七年级 · 度量几何学
（2021-浙江宁波市$\cdot$七年级期末）一副三角板按图 1 的形式摆放, 把含 $45^{\circ}$ 角的三角板固定, 含 $30^{\circ}$ 角的三角板绕直角顶点逆时针旋转, 设旋转的角度为 $\alpha\left(0^{\circ}<\alpha<180^{\circ}\right)$. 在旋转过程中, 当两块三角板有两边平行时, $\alpha$ 的度数为

(图 1)

(图 2)
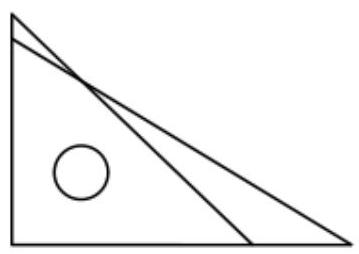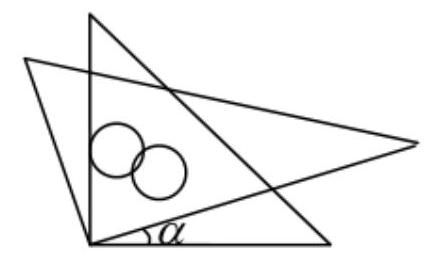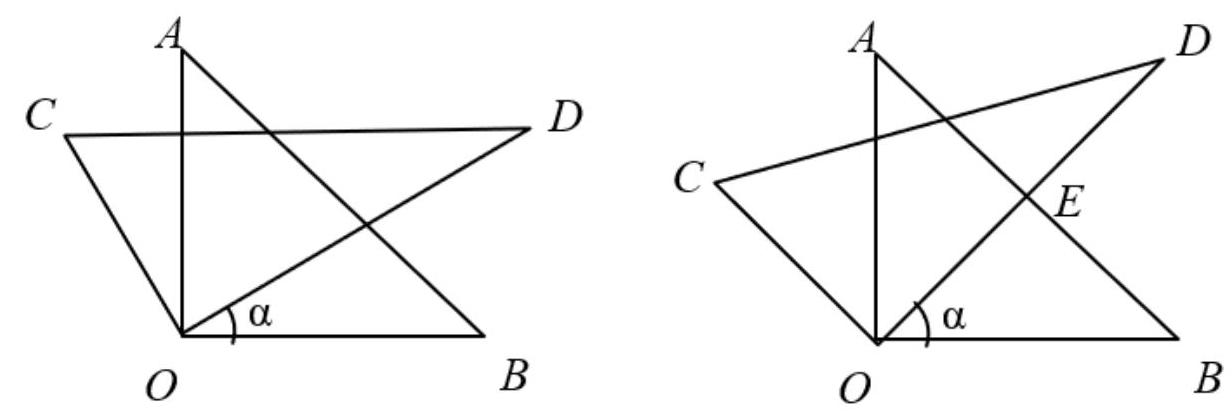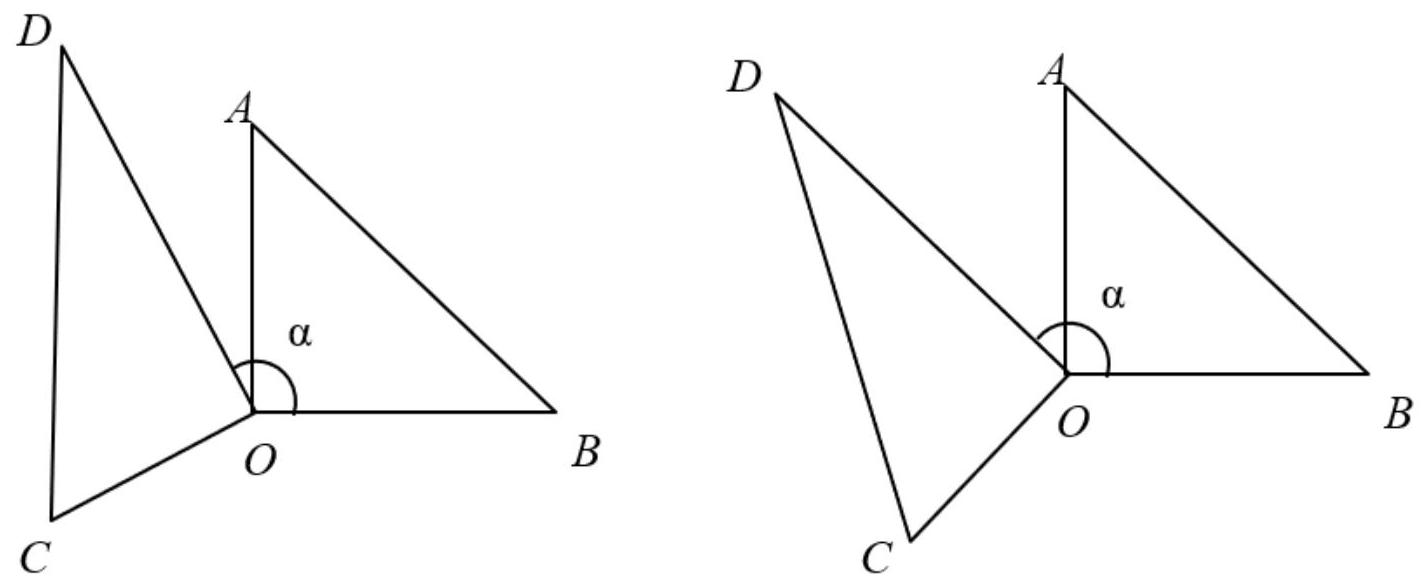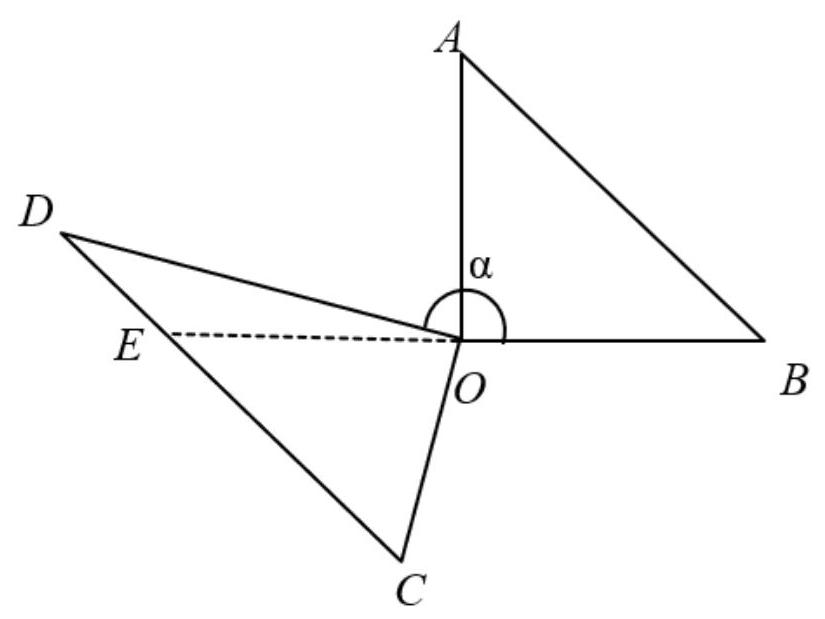
答案: $30^{\circ}$ 或 $45^{\circ}$ 或 $120^{\circ}$ 或 $135^{\circ}$ 或 $165^{\circ}$
解析: 分五种情况进行讨论，分别依据平行线的性质进行计算即可得到 $\angle \alpha$ 的度数.

【详解】解: (1) 当 $\mathrm{CD} / / \mathrm{OB}$ 时, $\angle \alpha=\angle \mathrm{D}=30^{\circ}$

(2) 当 $\mathrm{OC} / / \mathrm{AB}$ 时, $\angle \mathrm{OEB}=\angle \mathrm{COD}=90^{\circ}$, 此时 $\angle \alpha=90^{\circ}-\angle \mathrm{B}=90^{\circ}-45^{\circ}=45^{\circ}$

(3)当 $\mathrm{DC} / / \mathrm{OA}$ 时, $\angle \mathrm{DOA}=\angle \mathrm{D}=30^{\circ}$, 此时 $\angle \alpha=\angle \mathrm{AOB}+\angle \mathrm{AOD}=90^{\circ}+30^{\circ}=120^{\circ}$

(4)当 $\mathrm{OD} / / \mathrm{AB}$ 时, $\angle \mathrm{AOD}=\angle \mathrm{A}=45^{\circ}$, 此时 $\angle \alpha=\angle \mathrm{A}+\angle \mathrm{AOD}=90^{\circ}+45^{\circ}=135^{\circ}$

(5)当 $\mathrm{CD} / / \mathrm{AB}$ 时, 延长 $\mathrm{BO}$ 交 $\mathrm{CD}$ 于点 $\mathrm{E}$, 则 $\angle C E O=\angle B=45^{\circ}$

$\therefore \angle \mathrm{DEO}=180^{\circ}-\angle \mathrm{CEO}=135^{\circ} \therefore \angle \mathrm{DOE}=180^{\circ}-\angle \mathrm{DEO}-\angle \mathrm{D}=15^{\circ}$

此时 $\angle \alpha=180^{\circ}-\angle \mathrm{DOE}=180^{\circ}-15^{\circ}=165^{\circ}$

综上, 在旋转过程中, 当两块三角板有两边平行时, $\alpha$ 的度数为 $30^{\circ}$ 或 $45^{\circ}$ 或 $120^{\circ}$ 或 $135^{\circ}$ 或 $165^{\circ}$

【点睛】本题主要考查了平行线的性质的运用. 在旋转过程中, 注意分情况讨论是解题关键.